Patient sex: M
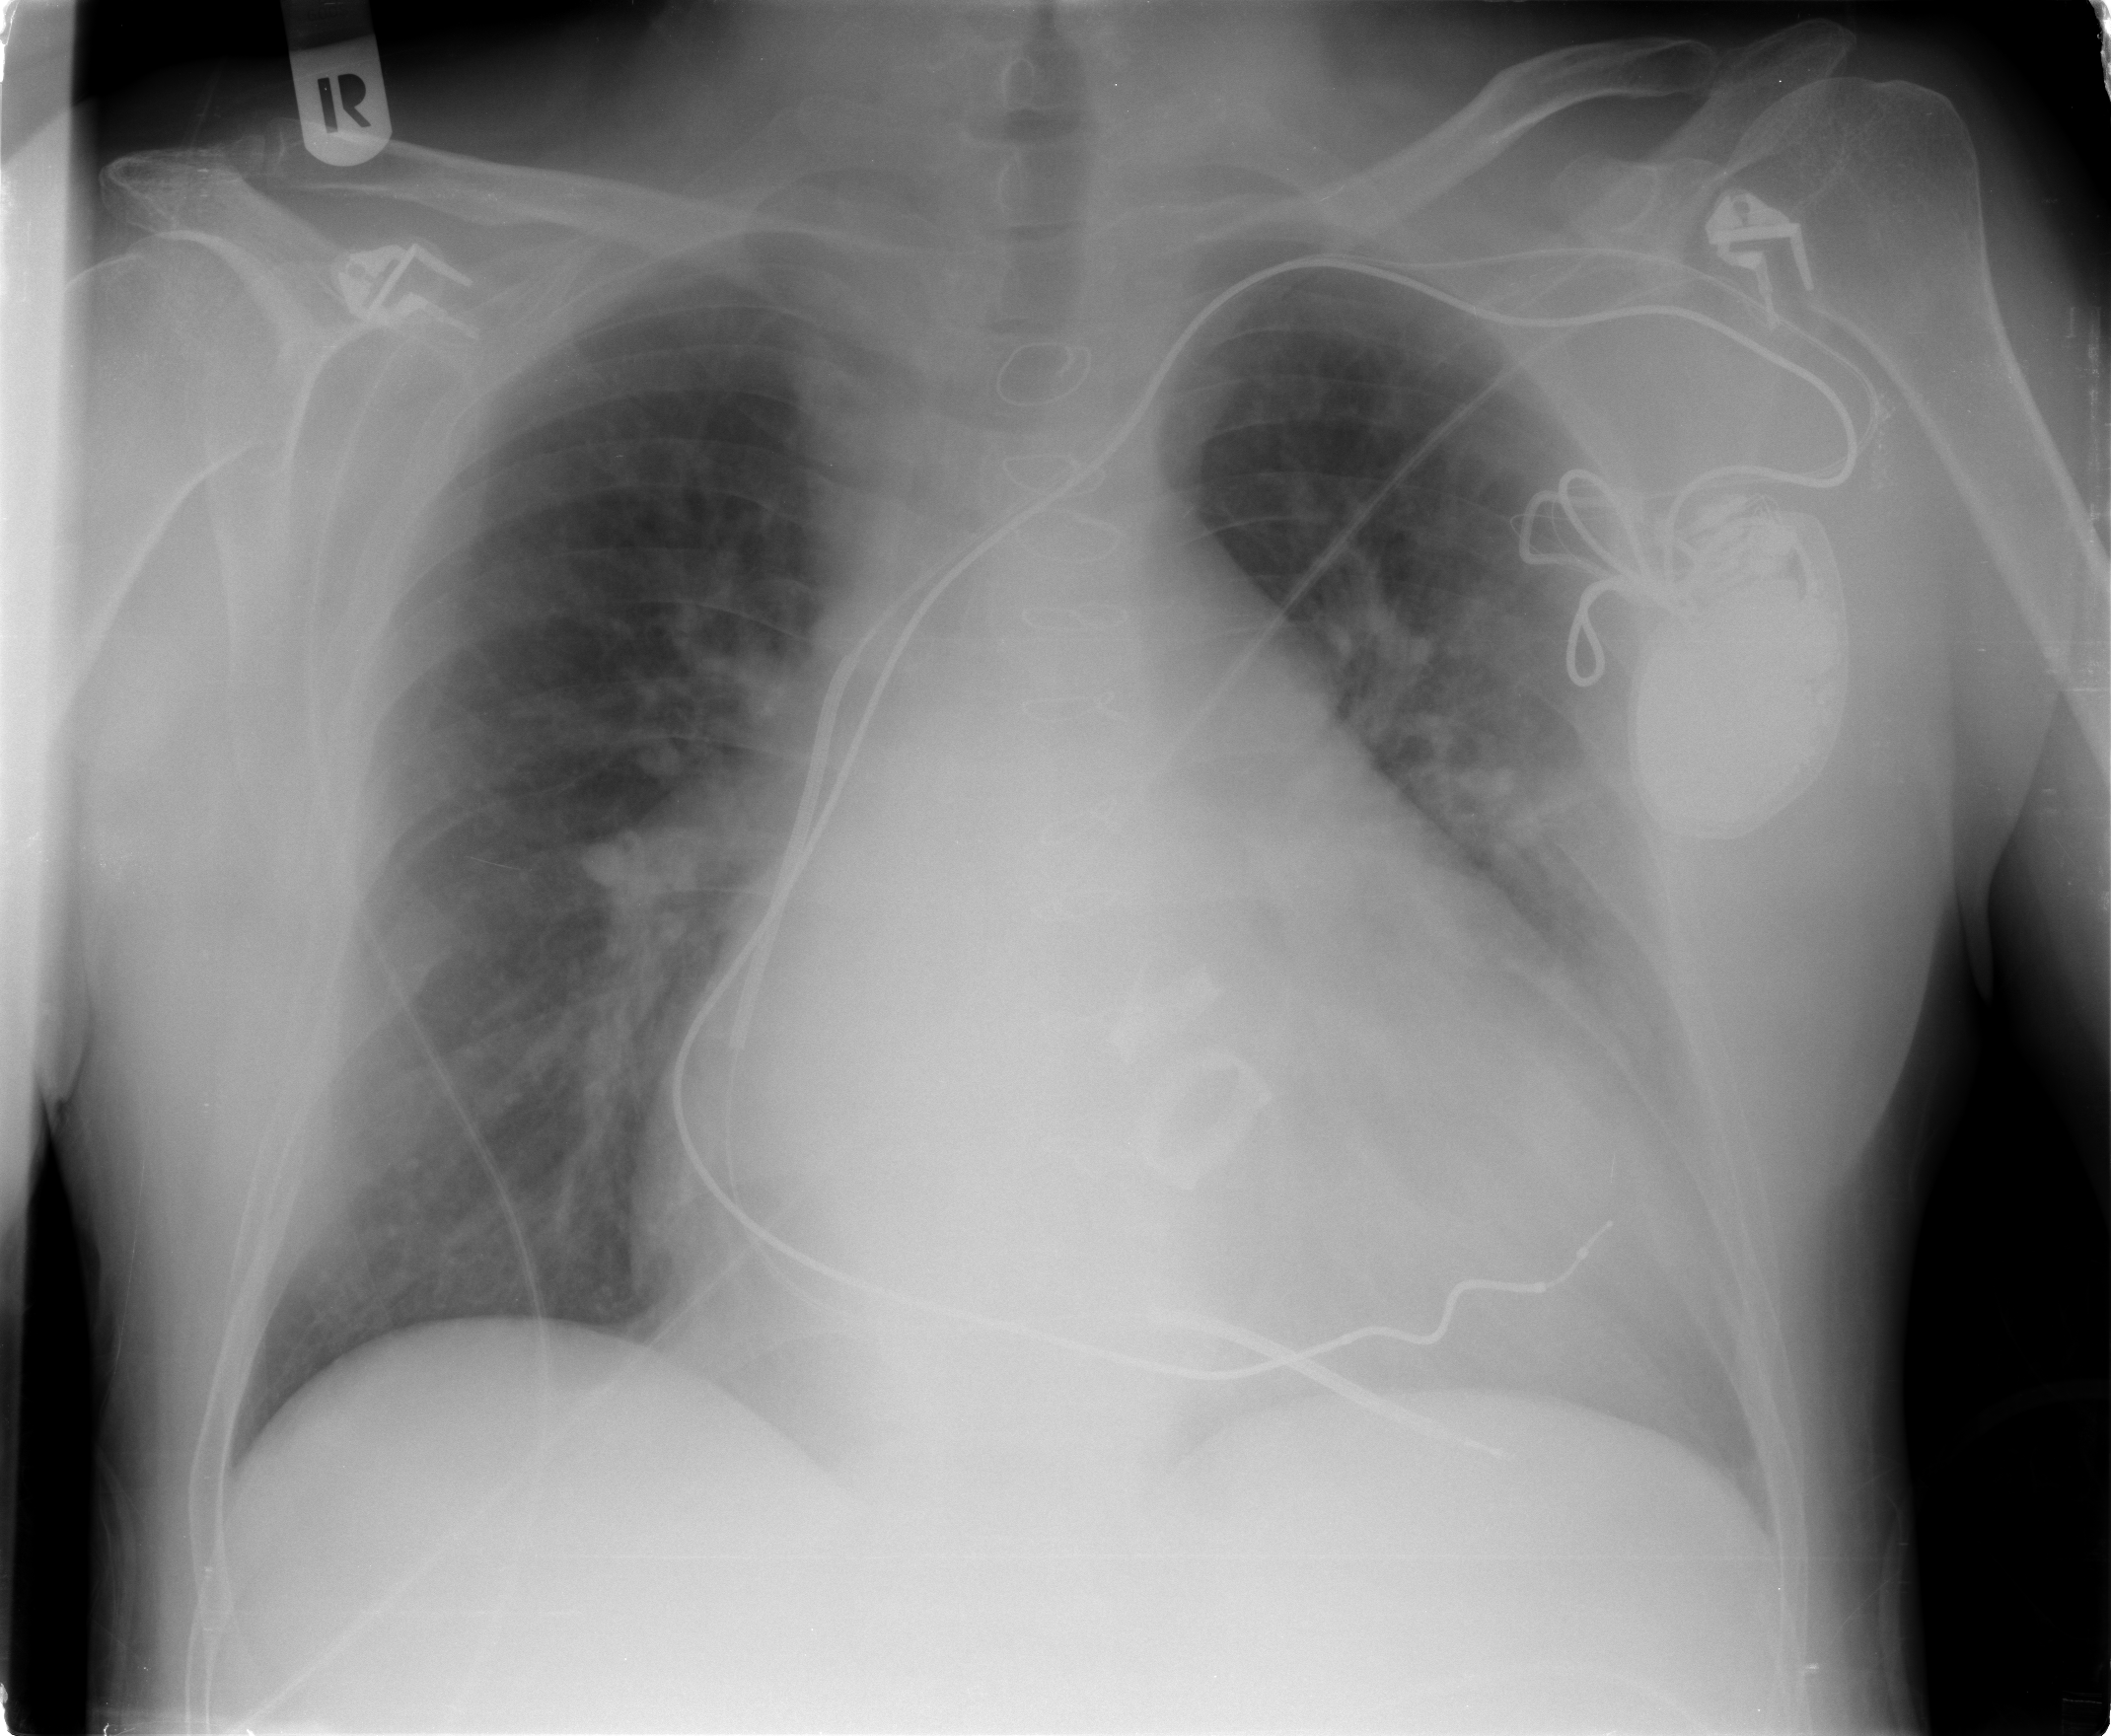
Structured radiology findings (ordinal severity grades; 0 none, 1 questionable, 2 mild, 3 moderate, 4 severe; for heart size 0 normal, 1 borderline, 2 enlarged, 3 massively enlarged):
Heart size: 2
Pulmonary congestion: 2
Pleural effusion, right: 0
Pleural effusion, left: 0
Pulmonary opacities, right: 0
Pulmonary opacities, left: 2
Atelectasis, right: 0
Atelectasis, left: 2